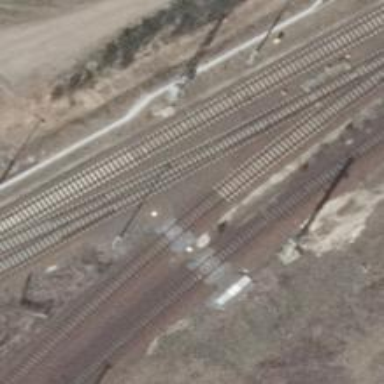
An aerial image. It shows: Railway track with contact lines for electrification.